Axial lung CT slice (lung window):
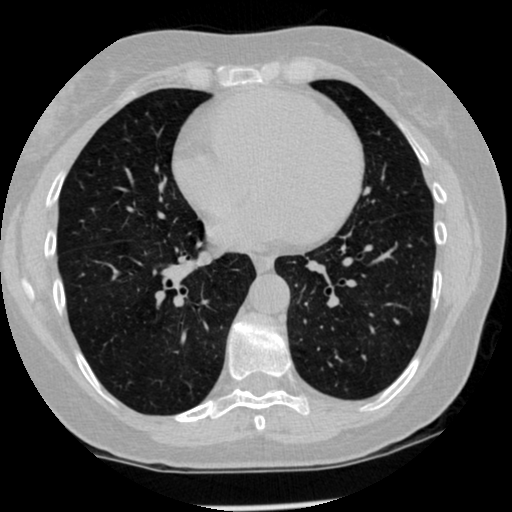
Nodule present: no